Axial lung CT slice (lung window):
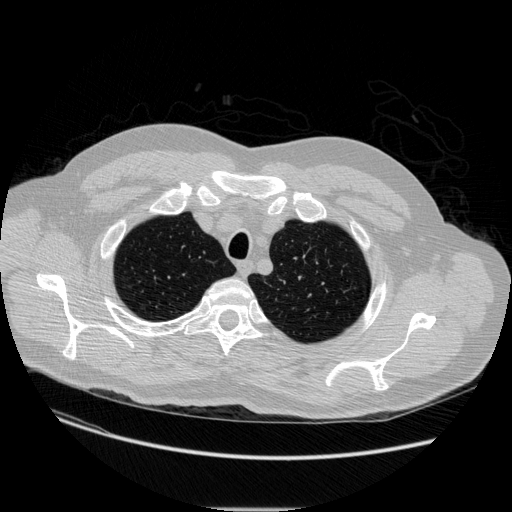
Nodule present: no